Question: Ok, I think I need to repost my question that was originally:
<URL>
with a full example. I have:
'''
var text = ""+
"<html> " +
" <head> " +
" </head> " +
" <body> " +
" <g:alert content='alert'/> " +
" <g:alert content='poop'/> " +
" </body> " +
"</html>";
var regex = /<([a-zA-Z]*?):([a-zA-Z]*?)\s([\s\S]*?)>/m;
var match = regex.exec( text );
console.log(match)
'''

The problem is that I am only getting the result for the first ...
not the other... what can I do to be able to capture and walk over all stuff that matched?
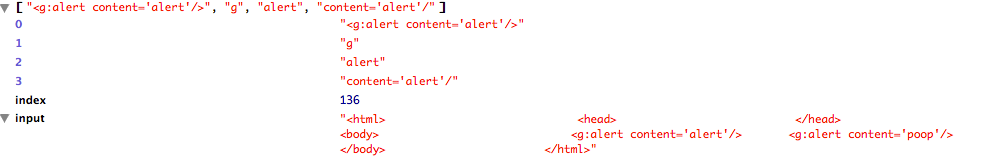
Answer: 'exec' returns only ONE result at a time and sets the pointer to the end of that match. Therefore, if you want to get ALL matches use a 'while' loop:
'''
while ((match = regex.exec( text )) != null)
{
console.log(match);
}
'''
To get all matches at one shot, use 'text.match(regex)', in which the regex has 'g' (global flag) specified. The 'g' flag will make 'match' find all matches to the regex in the string and return all the matches in an array.
[edit]
and that's why my example HAD a g flag set!
[/eoe]
'''
var text = ""+
"<html> " +
" <head> " +
" </head> " +
" <body> " +
" <g:alert content='alert'/> " +
" <g:alert content='poop'/> " +
" </body> " +
"</html>";
// Note the g flag
var regex = /<([a-zA-Z]*?):([a-zA-Z]*?)\s([\s\S]*?)>/gm;
var match = text.match( regex );
console.log(match);
'''
SIMPLE TEST:
'''
<button onclick="myFunction()">Try it</button>
<script>
function myFunction()
{
var text = ""+
"<html> " +
" <head> " +
" </head> " +
" <body> " +
" <g:alert content='alert'/> " +
" <g:alert content='poop'/> " +
" </body> " +
"</html>";
// Note the g flag
var regex = /<([a-zA-Z]*?):([a-zA-Z]*?)\s([\s\S]*?)>/gi;
var n = text.match( regex );
alert(n);
}
</script>
'''
working perfectly...